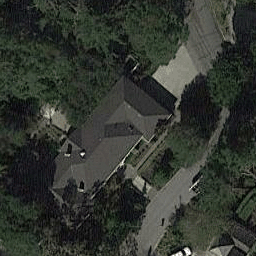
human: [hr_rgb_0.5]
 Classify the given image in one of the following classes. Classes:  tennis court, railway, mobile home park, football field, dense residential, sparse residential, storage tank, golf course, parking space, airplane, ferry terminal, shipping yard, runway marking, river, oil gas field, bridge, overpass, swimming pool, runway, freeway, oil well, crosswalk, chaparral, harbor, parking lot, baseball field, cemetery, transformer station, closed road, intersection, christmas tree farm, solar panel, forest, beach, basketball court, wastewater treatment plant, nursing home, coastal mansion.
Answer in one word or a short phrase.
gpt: sparse residential